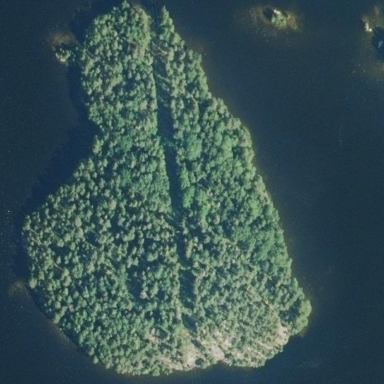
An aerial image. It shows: Island.